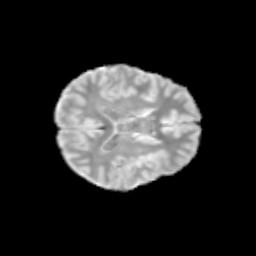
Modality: T2w
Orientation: axial
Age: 13
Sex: male
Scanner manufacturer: siemens
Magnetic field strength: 3 T
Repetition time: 3.8 s
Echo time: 0.07 s